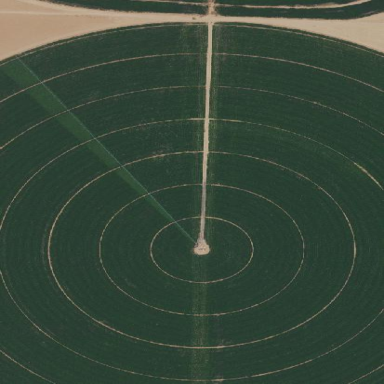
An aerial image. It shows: Farmland with pivot irrigation system.